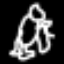
Label: frog